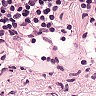
Metastatic tissue present: no